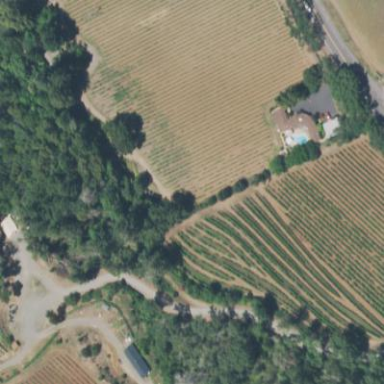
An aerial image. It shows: Vineyard growing grapes.